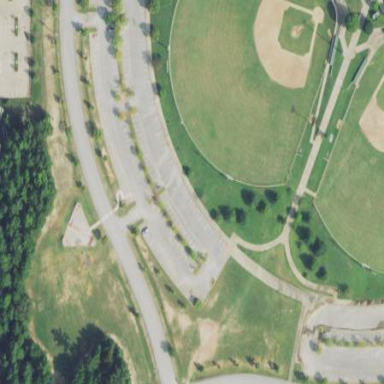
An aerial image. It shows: Baseball pitch for leisure land.